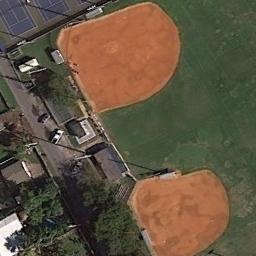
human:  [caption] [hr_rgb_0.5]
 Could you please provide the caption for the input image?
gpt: There is a trail leading to this baseball field .

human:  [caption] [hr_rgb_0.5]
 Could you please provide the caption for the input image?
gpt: Two neighboring baseball diamonds on the lawn while some trees and two badminton courts beside .

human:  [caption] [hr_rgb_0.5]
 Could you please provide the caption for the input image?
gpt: There are two baseball diamonds in the middle of grass next to many buildings .

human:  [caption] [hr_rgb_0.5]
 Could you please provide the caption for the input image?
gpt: There are two baseball diamonds in the grass next to the houses .

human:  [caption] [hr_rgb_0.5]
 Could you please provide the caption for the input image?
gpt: Two baseball diamonds are surrounded by grass .